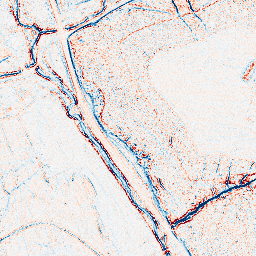
Category: edge_preserving
Decomposition family: bilateral
Decomposition parameters: d: 5
sigma_color: 50
sigma_space: 75
Upsampling method: bspline
Upsampling parameters: scale: 4
Upsampling scale: 4